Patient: sex M, age 78
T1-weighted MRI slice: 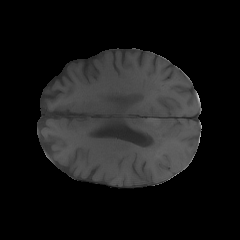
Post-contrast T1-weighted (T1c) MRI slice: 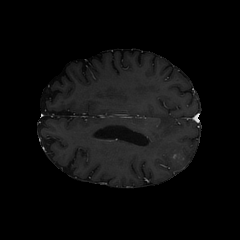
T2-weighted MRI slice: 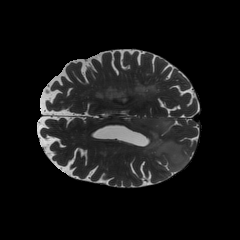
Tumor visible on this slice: yes
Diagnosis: Glioblastoma, IDH-wildtype
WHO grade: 4